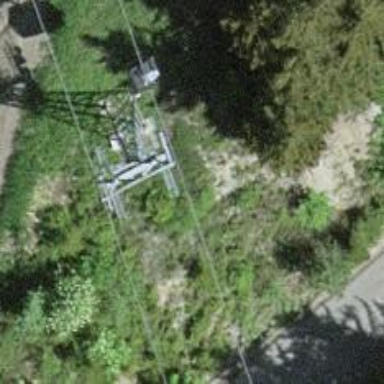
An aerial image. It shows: Pylon used for aerialway.